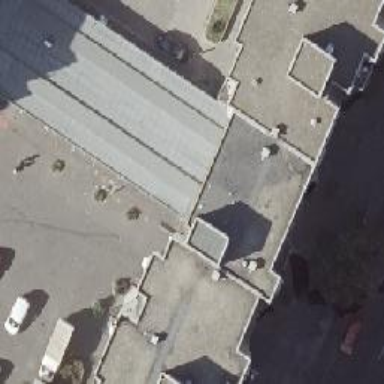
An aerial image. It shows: Social center.